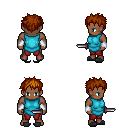
a pixel art fantasy rpg character, male body template, human, dark skin, teal tunic, red pants, brunette bedhead hairstyle, white cloth bracers, gray slippers, dagger, four views (front, back, left, right), 2x2 character sprite sheet, small pixel art, hard edges, no anti-aliasing